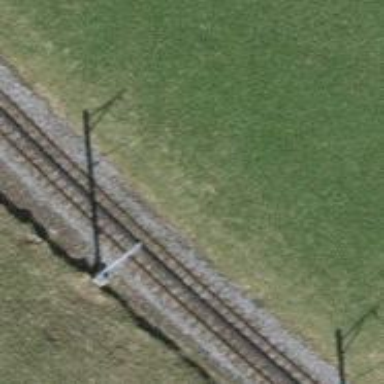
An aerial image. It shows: Solitary milestone along the railway.